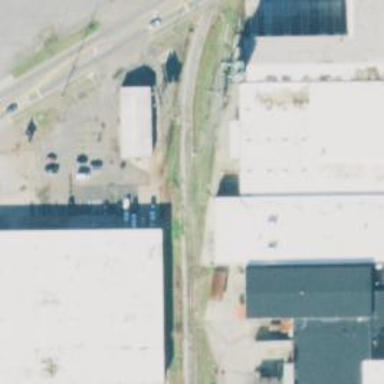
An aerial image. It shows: Railway spur service.